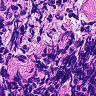
Metastatic tissue present: no